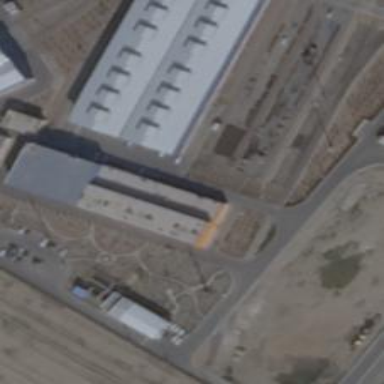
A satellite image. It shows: Industrial building.